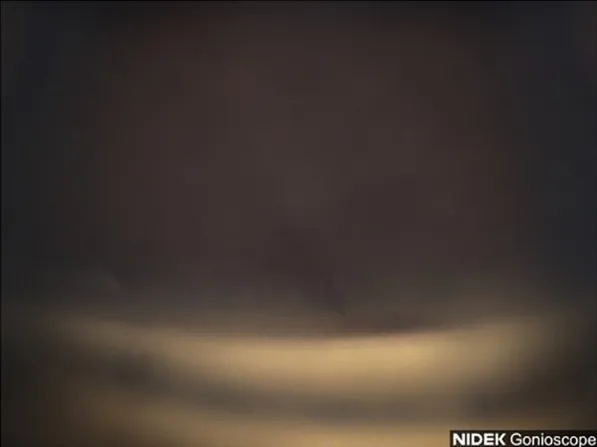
Case 5: Superior angle (inverted by mirror).
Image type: ophthalmic_imaging (gonioscopy)